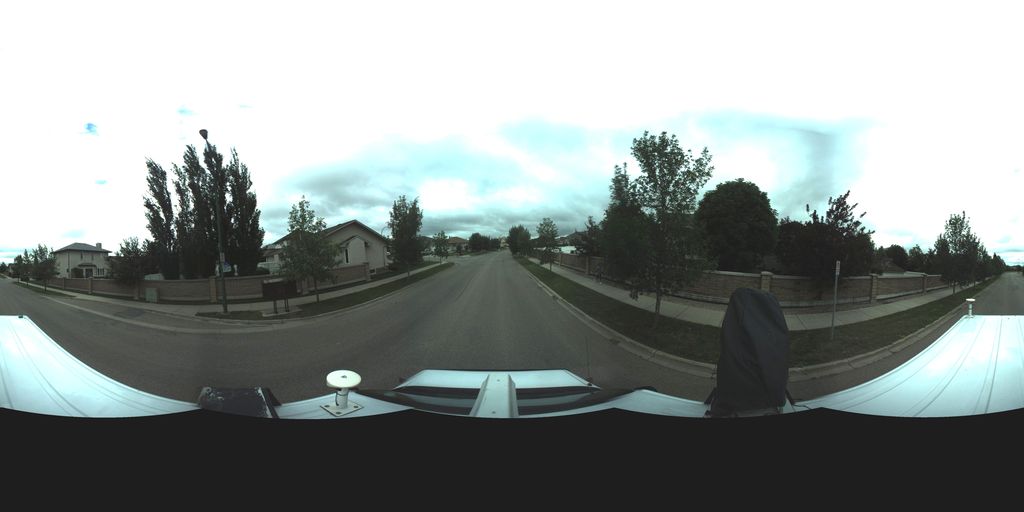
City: saskatoon